Field crop: maize
Growth stage: 2
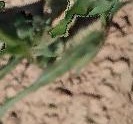
Species: maize